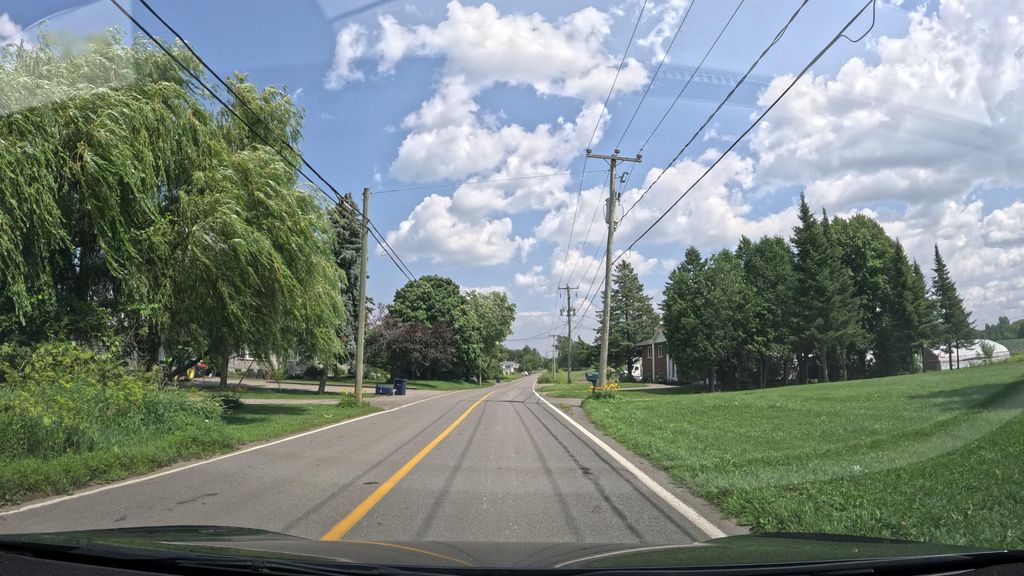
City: montreal